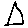
Label: triangle